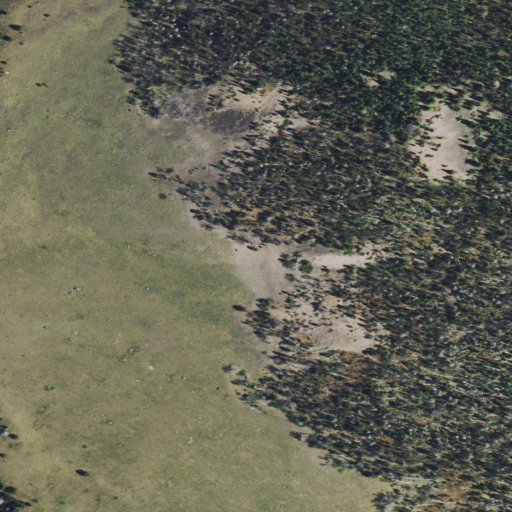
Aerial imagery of mountain in Montana named Lava Mountain containing evergreen forest, shrub, and grassland